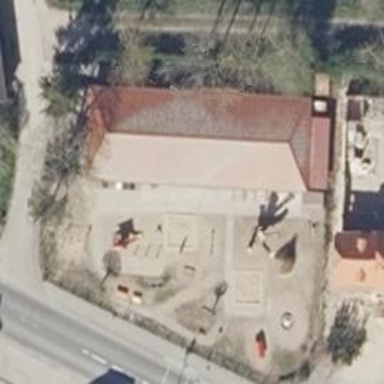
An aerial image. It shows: Kindergarten.